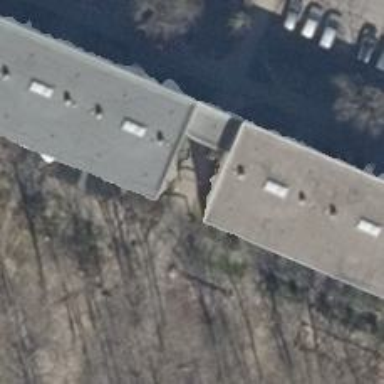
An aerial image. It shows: Footway tunnel passing through building.